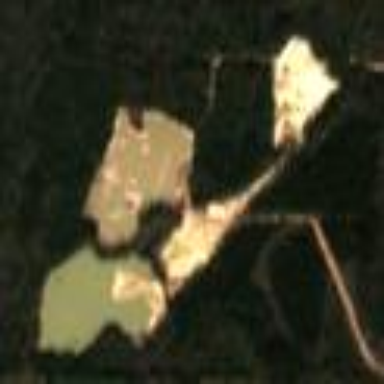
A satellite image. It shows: Quarry area.